Question: I'm having a cloned repository on my NAS. All the files are in there.
Now I would like to add this repository as a remote to my Xcode-project (I cloned from).
I tried using Xcode's UI and the terminal, both failed, so I tracked down the problem with Wireshark and it shows that "refs" can't be found:

I can access the refs-file with ftp over the browser and with finder, it's definitely there and healthy with all subfolders included.
The given path is ending with /.git, the /info is accessed automatically.
If I try to set the given path to ../.git/refs it also can enter the path but than fails to open /info which is ok because /info isn't in /refs.
I can't find out what's the problem.
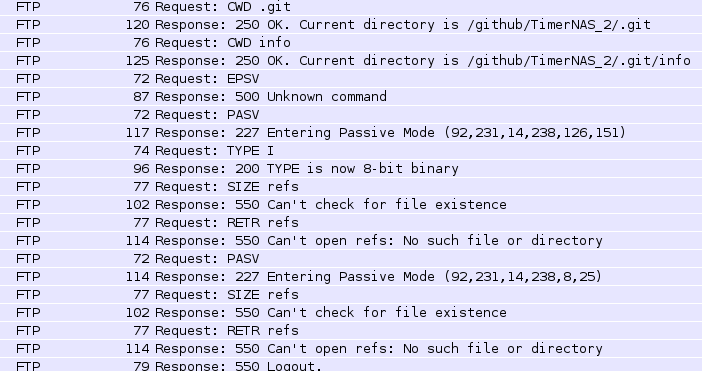
Answer: This sounds like you haven't run 'git update-server-info' on that repository. That command must be run after any update to a repository for that update to be available over any of the dump protocols, where git isn't involved on the server side of the fetch. That command will create or update the 'info/refs' file.
You stated that you can access 'refs' manually, but that sounds like you're looking at the 'refs' directory at the top of the repository, since you state that you see subfolders. The output from wireshark shows that it's failing to open 'info/refs', since the 4th line shows that it successfully changed into the 'info' directory. And the 'refs' in there should be a plain-text file.
Since you state that the repository is on a NAS, if at all possible I'd advise mounting that as a remote file system, and clone from that rather than using FTP. Using FTP you'll need to remember to run that command after every update to the repository. That wouldn't be necessary if you let git have direct access to the files.